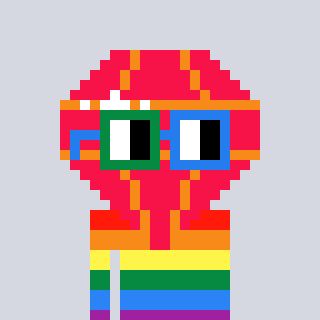
a pixel art character with square green and blue glasses, a red diamond-shaped head and a darkbrown-colored body on a cool background